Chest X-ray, AP view. Patient: 56 years old, sex F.
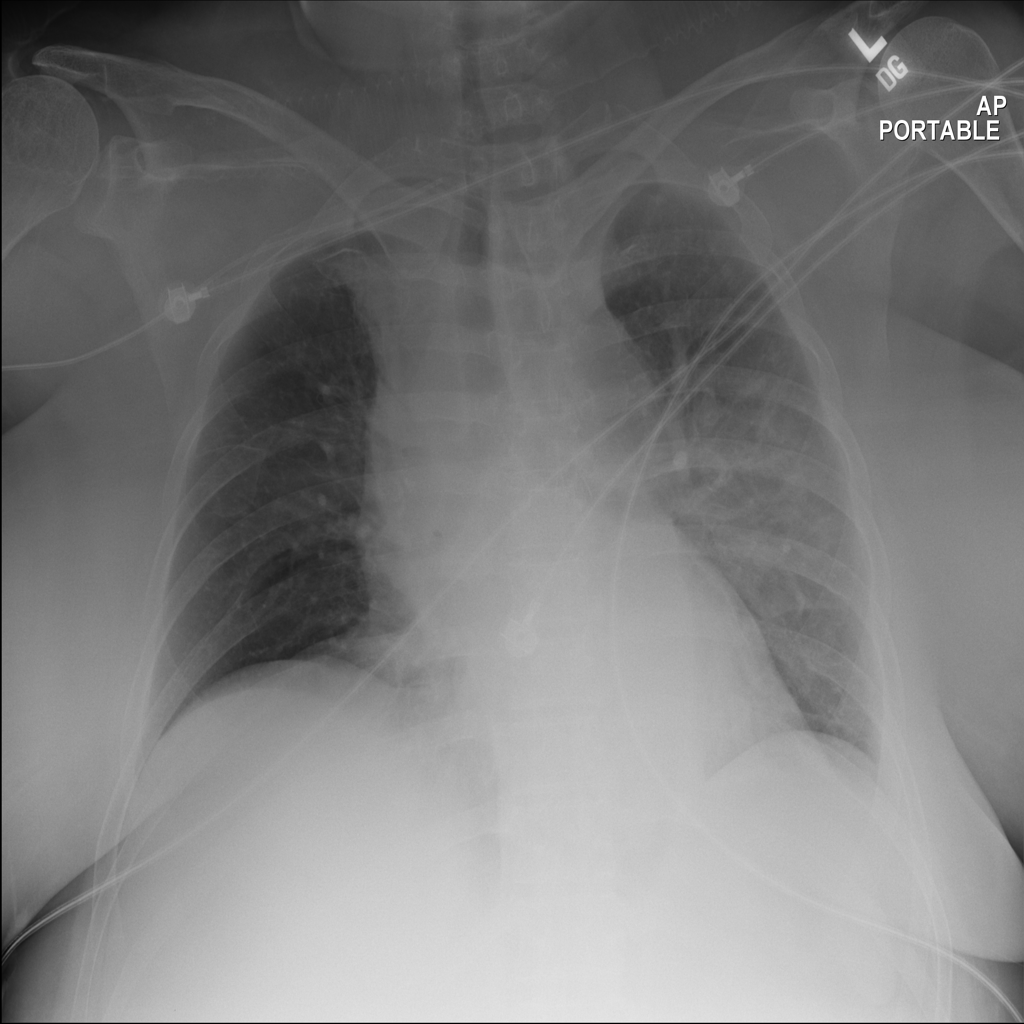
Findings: No Finding